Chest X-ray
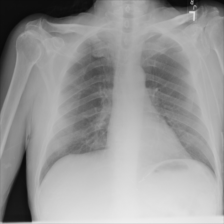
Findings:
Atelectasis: negative
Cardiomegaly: negative
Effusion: negative
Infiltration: negative
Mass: negative
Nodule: negative
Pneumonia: negative
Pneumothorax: negative
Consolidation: negative
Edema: negative
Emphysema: negative
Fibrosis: negative
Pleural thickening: negative
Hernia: negative